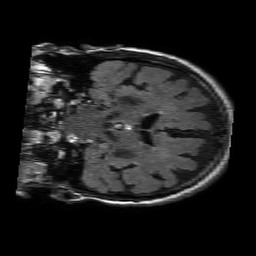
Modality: FLAIR
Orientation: coronal
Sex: male
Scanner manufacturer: philips
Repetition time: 11 s
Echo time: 0.125 s